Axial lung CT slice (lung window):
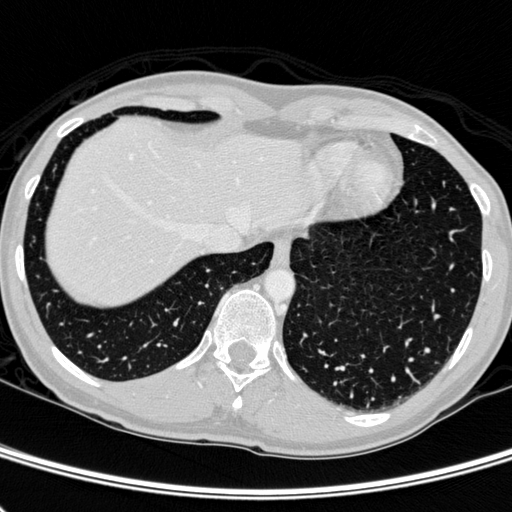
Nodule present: no